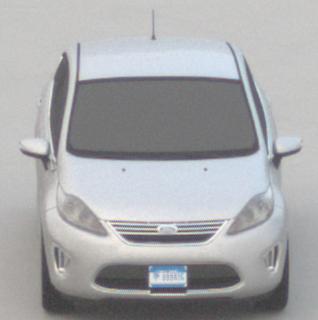
Make: Ford
Model: Fiesta
Detailed model: ’09 Sedan (seventh series)
Model produced from: 2010
Model produced until: 2017
Doors: 4
Color: white
Road condition: dry road
Daytime: morning or afternoon
Contrast: low contrast